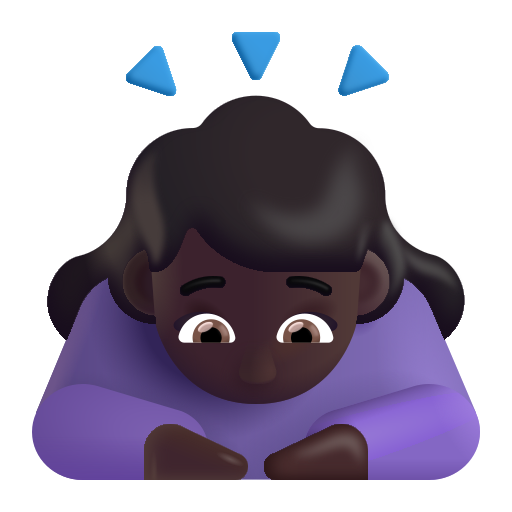
woman bowing color dark